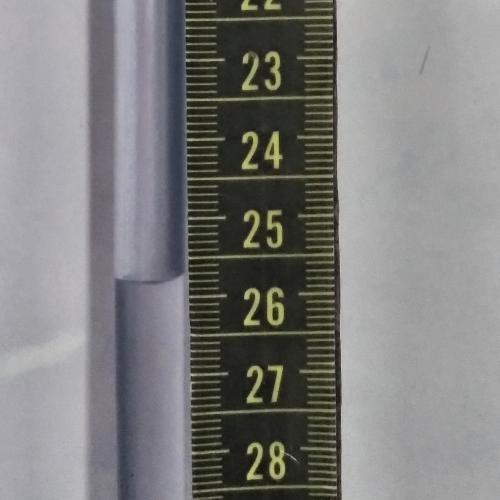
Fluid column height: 25.7 cm